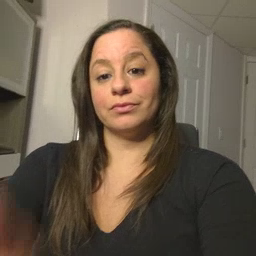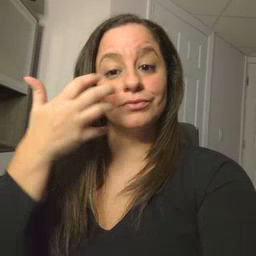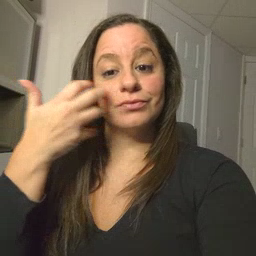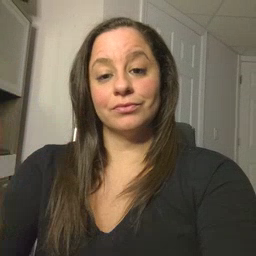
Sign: tiger